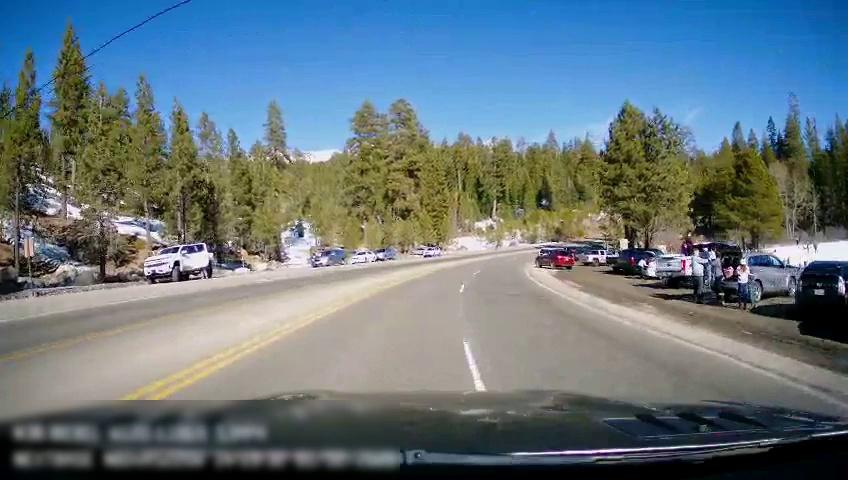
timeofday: Day
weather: Sunny
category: Drivable Space
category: Vehicles | SUV
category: Vehicles | SUV
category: Pedestrians
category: Pedestrians
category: Pedestrians
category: Pedestrians
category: Vehicles | Truck
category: Pedestrians
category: Vehicles | Truck
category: Pedestrians
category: Vehicles | Truck
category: Vehicles | SUV
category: Vehicles | SUV
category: Vehicles | Car
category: Vehicles | Car
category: Vehicles | SUV
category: Vehicles | Car
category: Lanes | Current Lane
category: Lanes | Alternate Lane
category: Lanes | Current Lane
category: Lanes | Current Lane
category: Lanes | Opposite Lane
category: Lanes | Opposite Lane